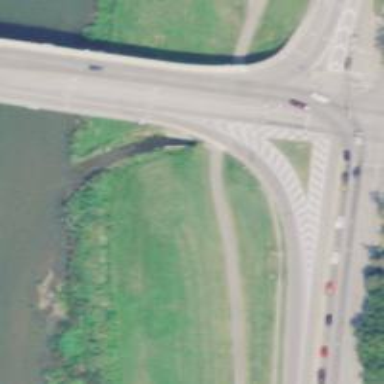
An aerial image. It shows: Beam bridge on tertiary link road.